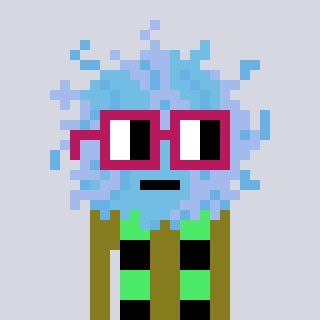
a pixel art character with square dark red glasses, a lint-shaped head and a gunk-colored body on a cool background